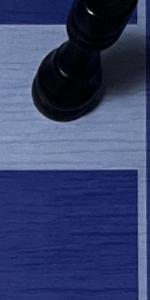
Label: Empty